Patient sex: M
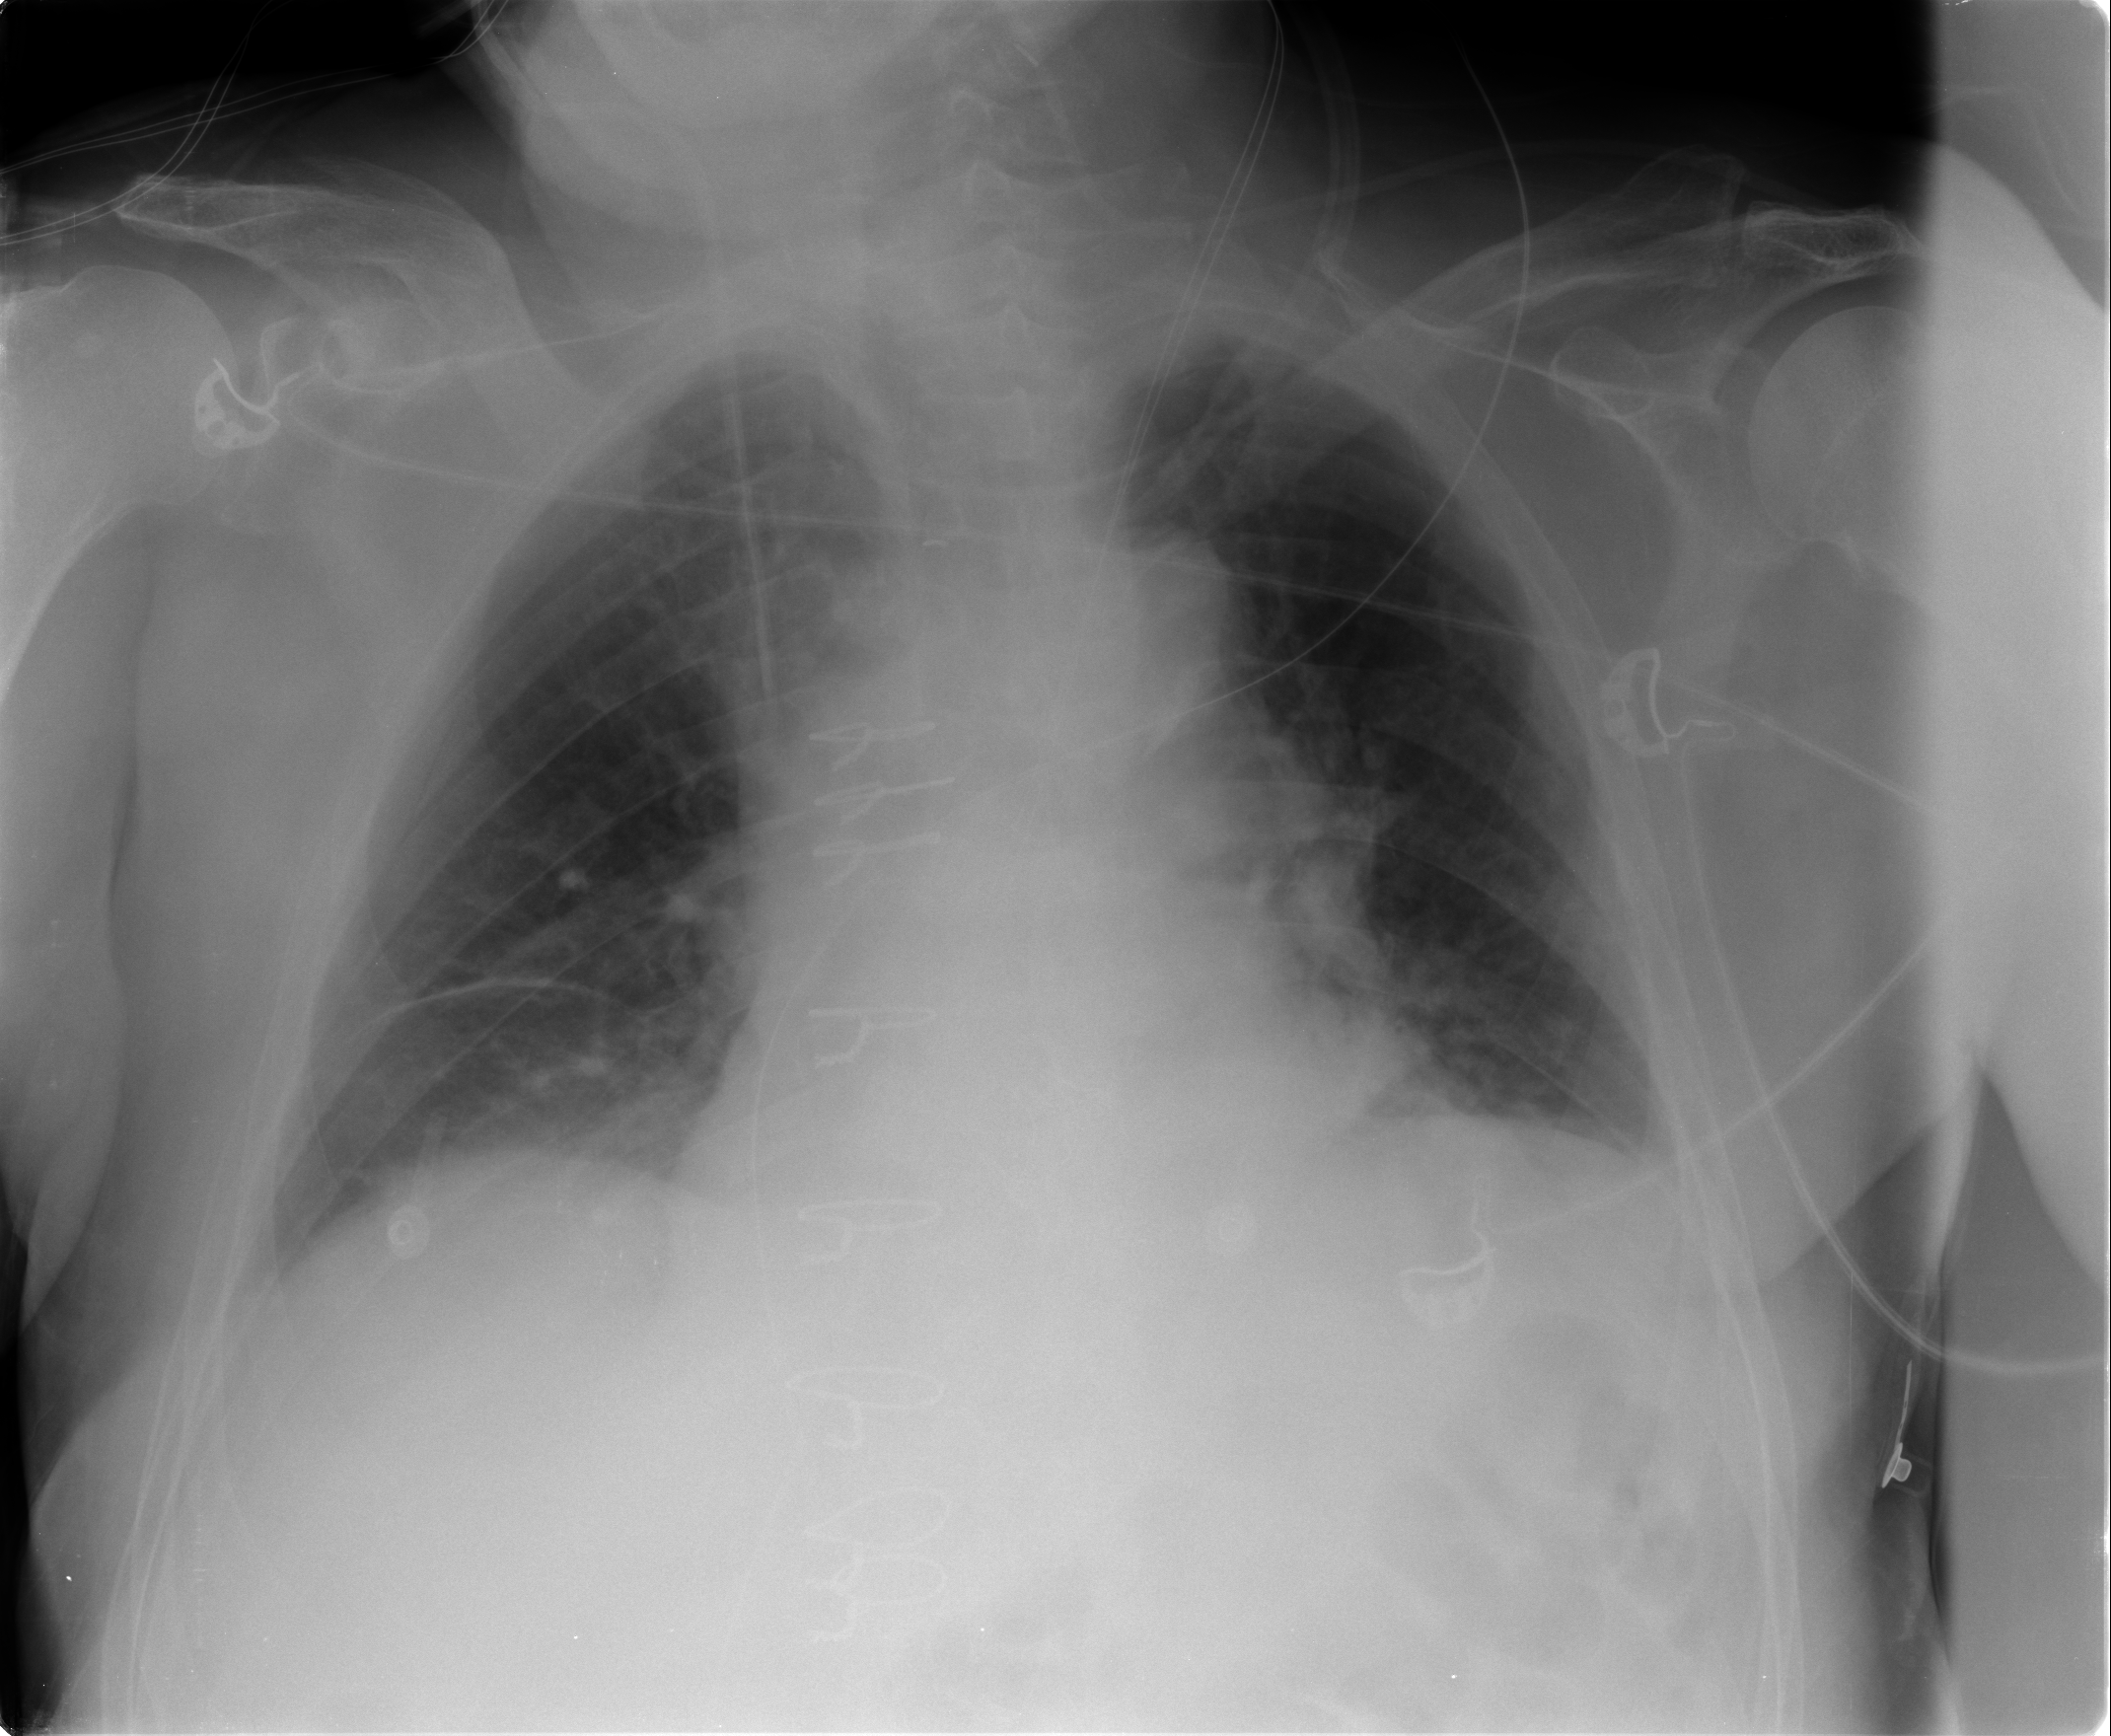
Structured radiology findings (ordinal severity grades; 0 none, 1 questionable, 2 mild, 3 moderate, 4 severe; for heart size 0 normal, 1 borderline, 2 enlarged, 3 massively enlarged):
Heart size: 0
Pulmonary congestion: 0
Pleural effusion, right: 1
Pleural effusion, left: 0
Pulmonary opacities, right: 0
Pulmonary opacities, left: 0
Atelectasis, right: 2
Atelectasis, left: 2